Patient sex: M
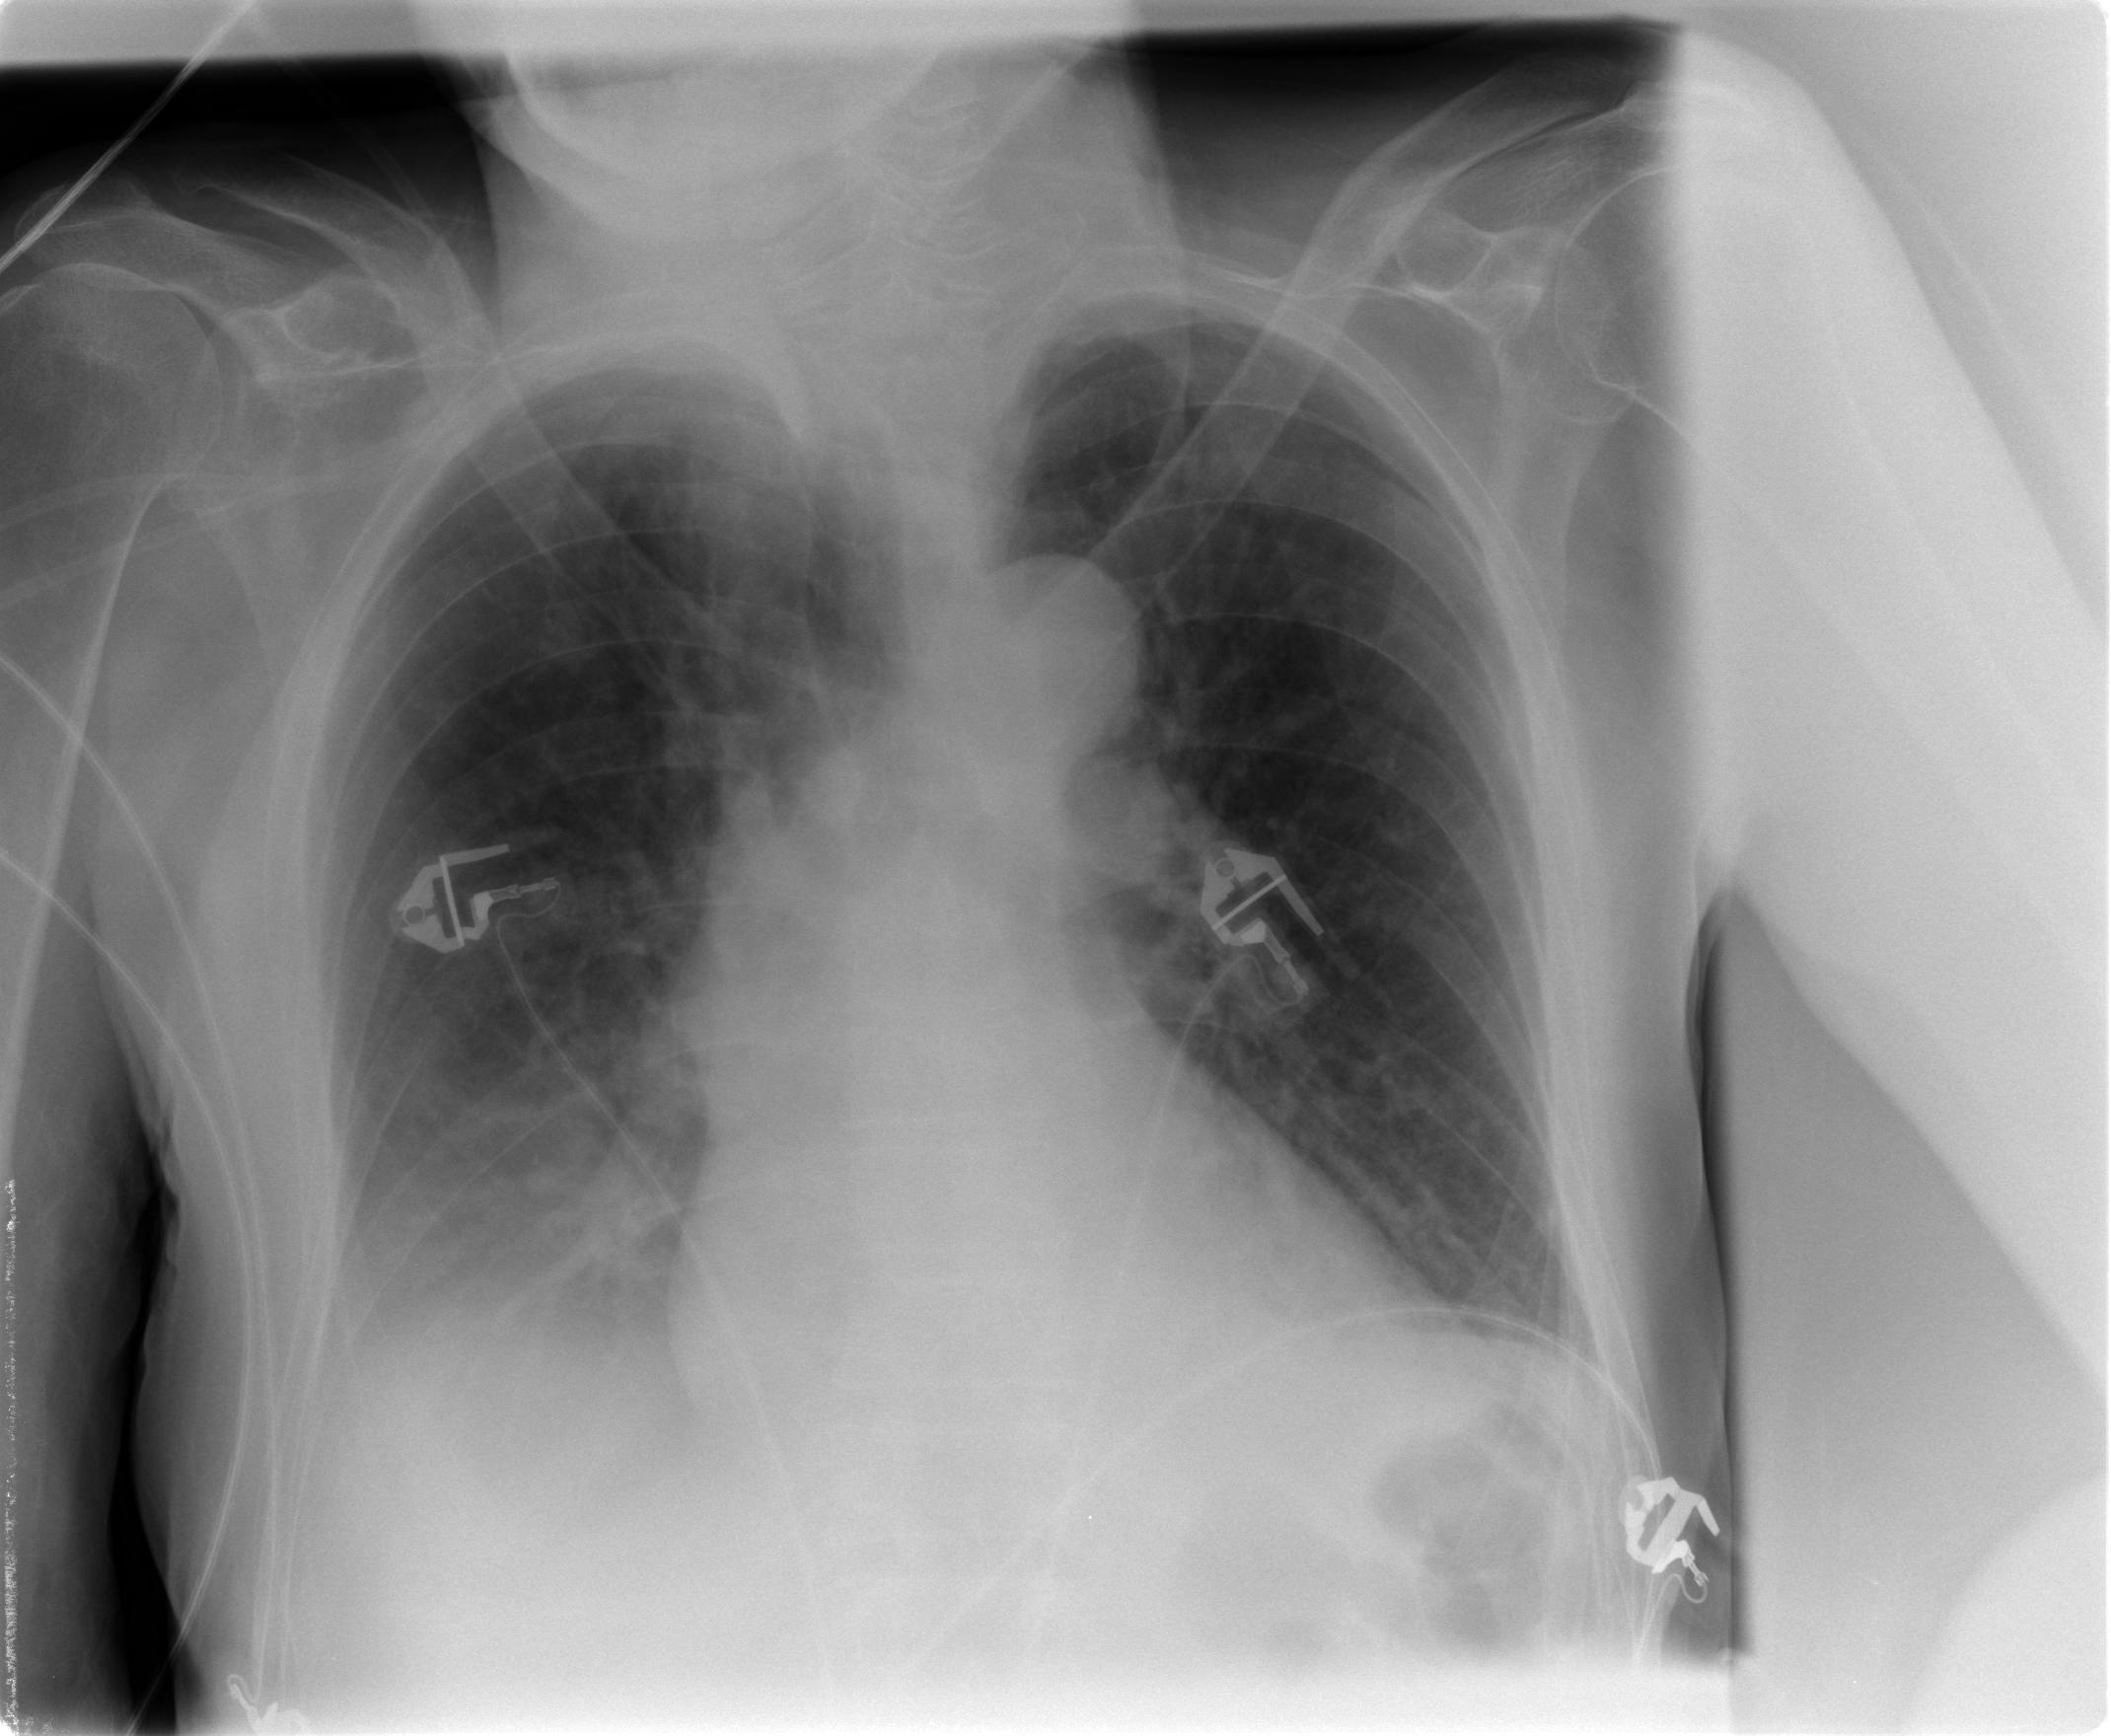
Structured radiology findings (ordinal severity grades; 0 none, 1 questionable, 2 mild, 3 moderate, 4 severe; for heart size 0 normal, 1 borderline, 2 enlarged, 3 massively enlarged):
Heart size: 1
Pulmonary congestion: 1
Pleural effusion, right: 1
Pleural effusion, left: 0
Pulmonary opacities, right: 2
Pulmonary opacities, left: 0
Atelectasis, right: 2
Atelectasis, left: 1